Question: Output has only 2 columns
1. Text: Displayed in image
2. Id: ID of the last subject (last child)
'''
CREATE TABLE Subjects (
SubjectId INT PRIMARY KEY IDENTITY(1,1),
Subject VARCHAR(70),
ParentSubjectId INT,
IsActive BIT,
CreatedDate DATETIME,
CreatedBy INT,
UpdatedDate DATETIME,
UpdatedBy INT
);
INSERT INTO Subjects (Subject, ParentSubjectId) VALUES ('Accountancy',0);
INSERT INTO Subjects (Subject, ParentSubjectId) VALUES ('Accounting',1);
INSERT INTO Subjects (Subject, ParentSubjectId) VALUES ('Bookkipping',1);
INSERT INTO Subjects (Subject, ParentSubjectId) VALUES ('Payroll',1);
INSERT INTO Subjects (Subject, ParentSubjectId) VALUES ('Sage Payroll',4);
SELECT * FROM Subjects
'''

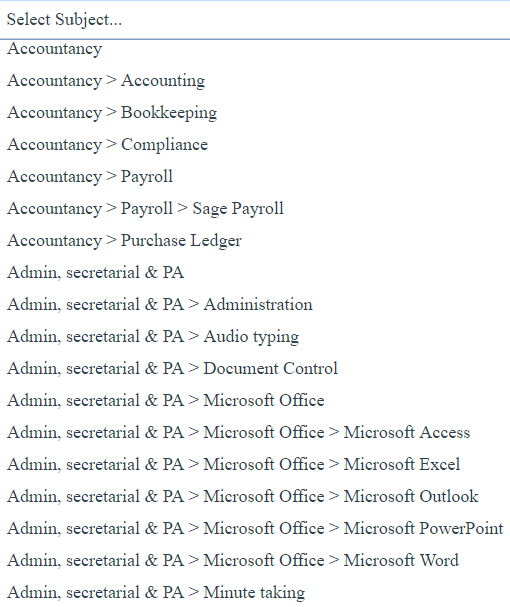
Answer: '''
WITH mysubjects as (
SELECT 0 as i, s.SubjectId, cast(s.[Subject] as varchar(max)) as "Subject"
from Subjects s
where ParentSubjectId=0
union all
SELECT i+1, s.SubjectId, CONCAT(c1.[Subject],'-',s.Subject)
from mysubjects c1
inner join Subjects s on s.ParentSubjectId=c1.SubjectId and c1.subjectId>i-1
where i<2
)
select *
from mysubjects;
'''
output:
'''
i SubjectId Subject
----------- ----------- ---------------------------------------------
0 1 Accountancy
1 2 Accountancy-Accounting
1 3 Accountancy-Bookkipping
1 4 Accountancy-Payroll
2 5 Accountancy-Payroll-Sage Payroll
'''